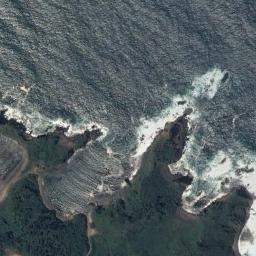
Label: beach